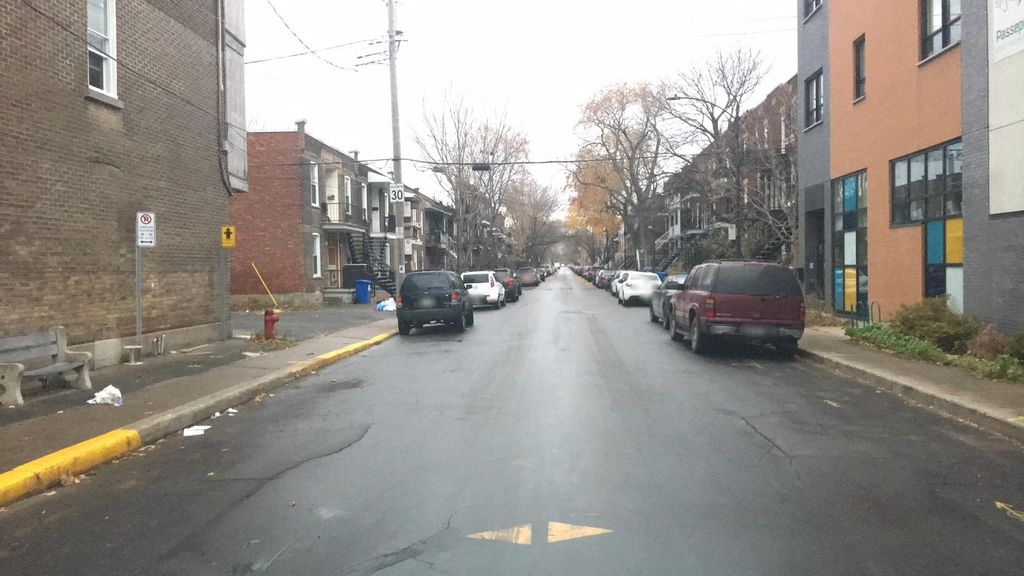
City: montreal